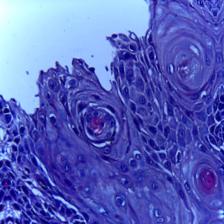
Diagnosis: OSCC